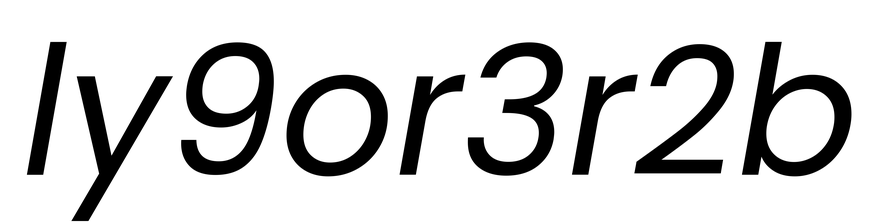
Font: Poppins-Italic